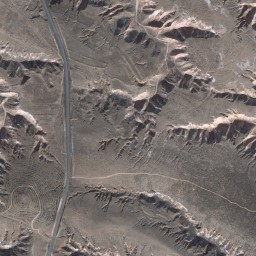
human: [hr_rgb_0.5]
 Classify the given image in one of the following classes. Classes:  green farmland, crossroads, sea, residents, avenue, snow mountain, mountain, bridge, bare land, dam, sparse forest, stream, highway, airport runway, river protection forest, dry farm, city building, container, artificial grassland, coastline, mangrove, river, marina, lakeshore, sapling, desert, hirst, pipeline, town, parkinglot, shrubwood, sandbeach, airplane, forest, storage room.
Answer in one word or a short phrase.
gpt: mountain